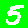
Digit: 5